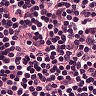
Metastatic tissue present: no